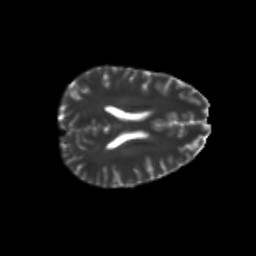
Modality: T2w
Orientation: axial
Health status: healthy
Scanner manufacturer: philips
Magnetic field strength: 3 T
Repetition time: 6.964 s
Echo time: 0.092 s